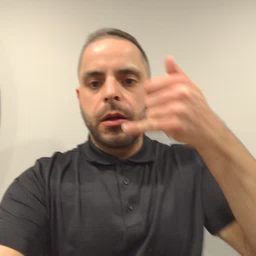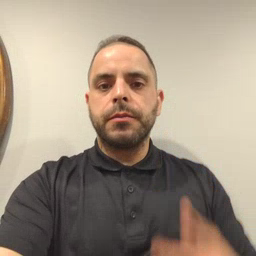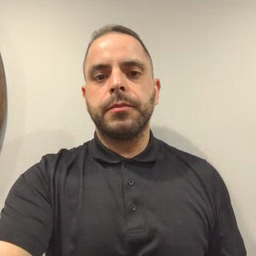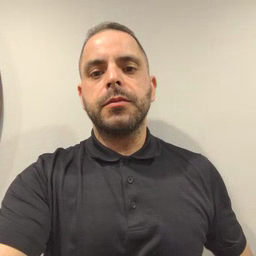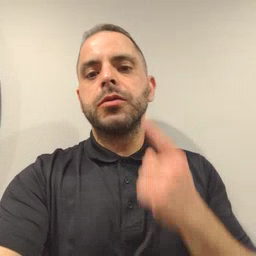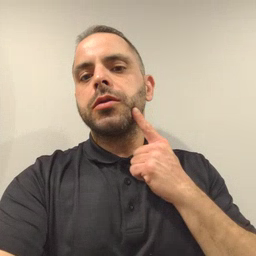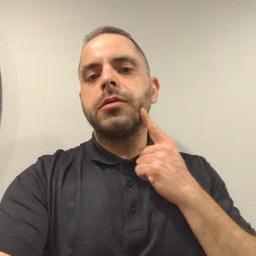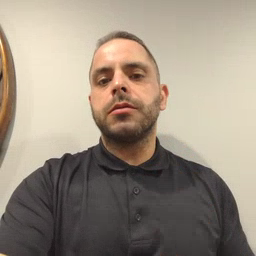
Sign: chin